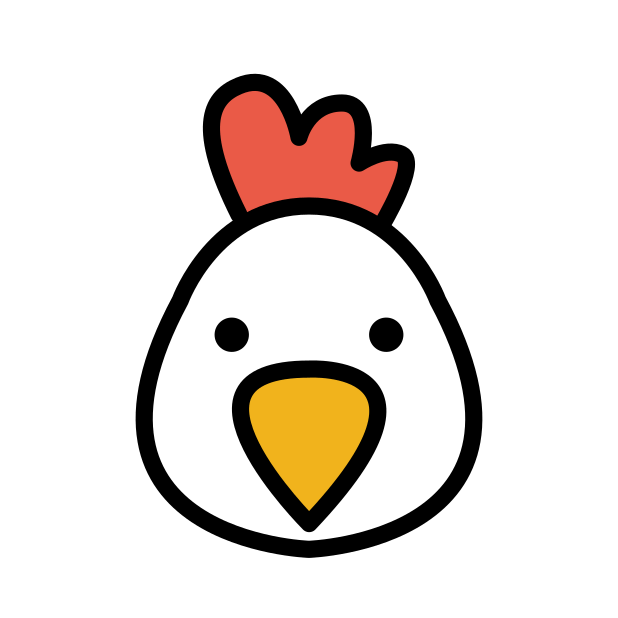
Emoji: 🐔
Name: chicken
Unicode: 0x1f414